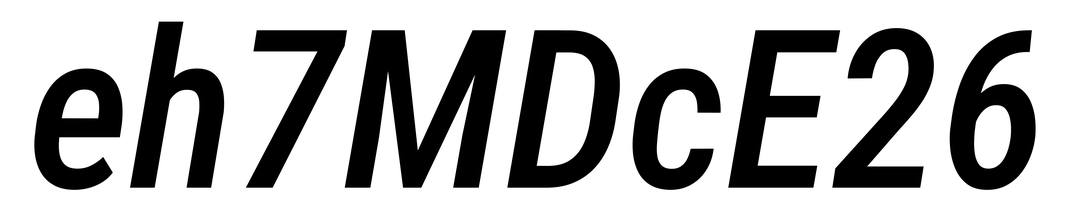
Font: Roboto-Italic_Condensed_Medium_Italic